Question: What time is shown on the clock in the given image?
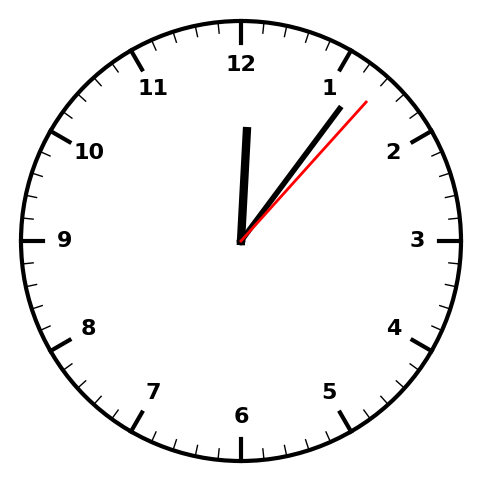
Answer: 12:06:07